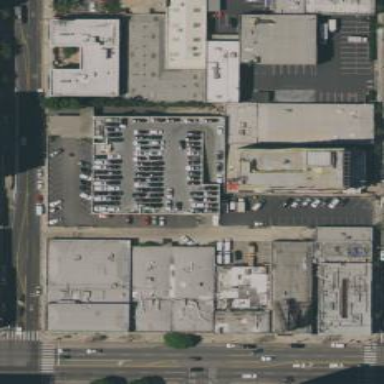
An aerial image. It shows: Commercial building.